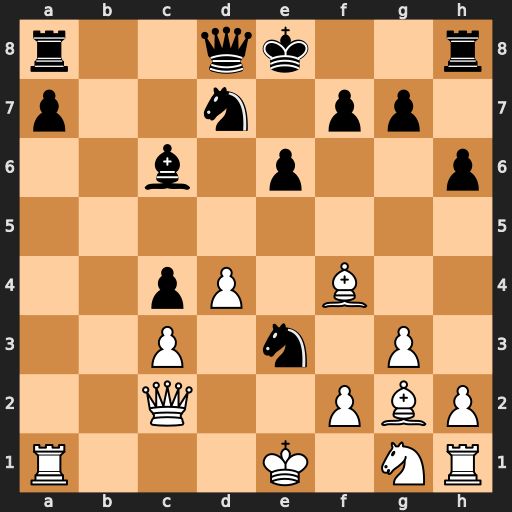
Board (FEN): r2qk2r/p2n1pp1/2b1p2p/8/2pP1B2/2P1n1P1/2Q2PBP/R3K1NR
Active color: w
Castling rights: KQkq
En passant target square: -
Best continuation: fxe3 Bxg2 Qxg2